Field crop: tomato
Growth stage: 2
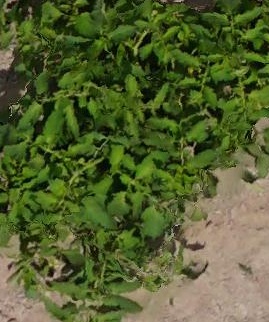
Species: tomato